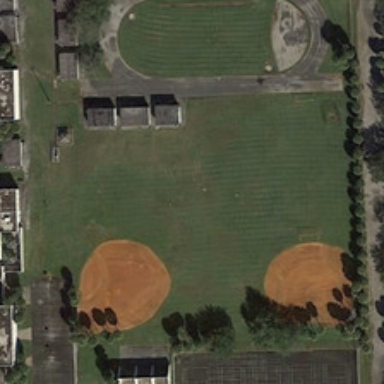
Two baseball fields and a playground are near several buildings and some green trees .